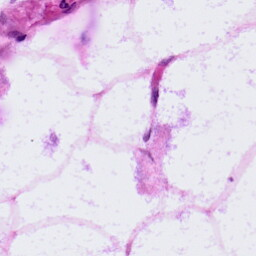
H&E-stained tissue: LymphNode